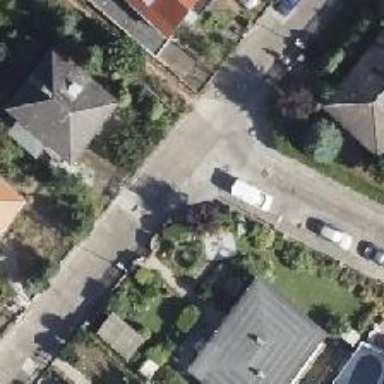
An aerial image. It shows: Residential road paved with concrete.